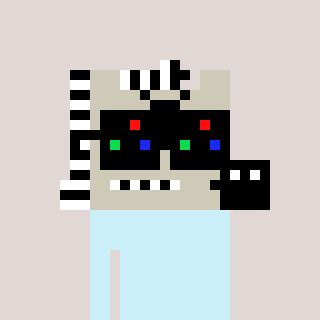
a pixel art character with square black sunglasses, a zebra-shaped head and a redpinkish-colored body on a warm background